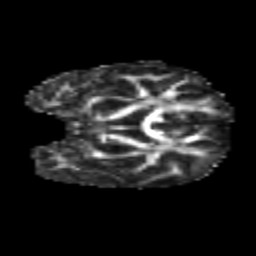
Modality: FA
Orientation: coronal
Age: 8
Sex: female
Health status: healthy